Interaction volume radius: 10 \u00c5
Interaction volume height: 20 \u00c5
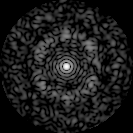
Disorder parameter: 0.7826